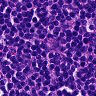
Metastatic tissue present: no